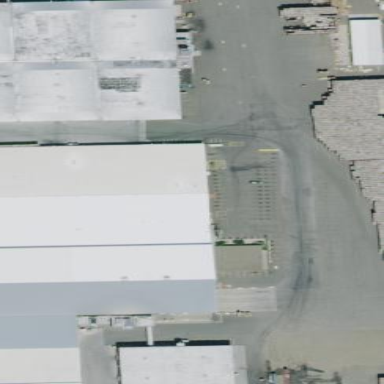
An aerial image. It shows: Industrial area with warehouses.